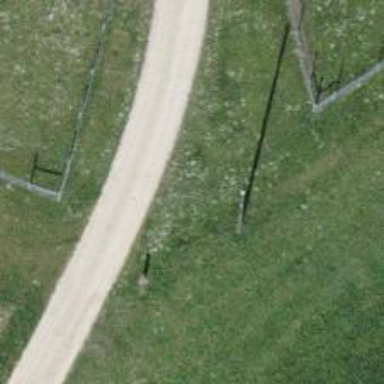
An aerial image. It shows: Power pole.